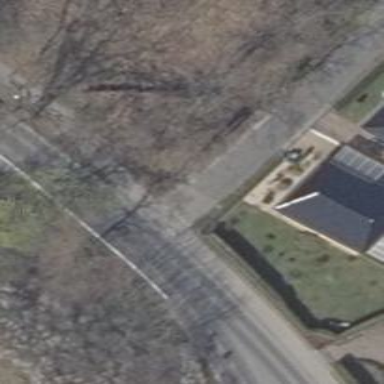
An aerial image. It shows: Road with "give way" sign.